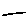
Label: line